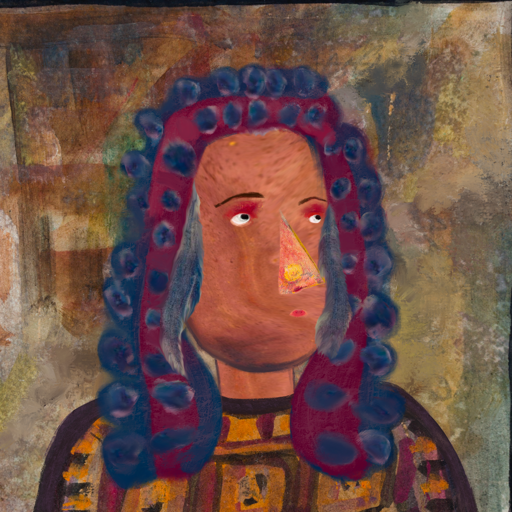
Background: Mosgoul, Head And Neck Side: Mother_And_Son_Mother, Face Side: Irani, Bust: Doll, Hair Side: Hill_Girl, Head Accessory: Blank, Second Necklace: Blank, Necklace: Blank, Baby: Blank